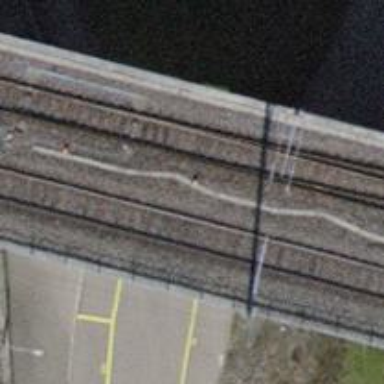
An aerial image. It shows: Footway tunnel.